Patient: sex F, age 54
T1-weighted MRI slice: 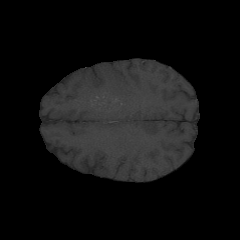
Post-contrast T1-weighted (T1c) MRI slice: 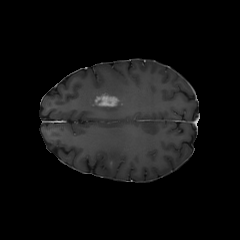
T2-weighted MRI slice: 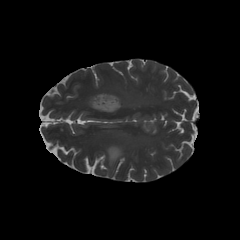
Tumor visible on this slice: yes
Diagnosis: Glioblastoma, IDH-wildtype
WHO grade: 4